Question: We are experiencing issues when executing an SSIS package from a SQL Server job. However, when we execute the package locally, it is successful. The package connects to an external SSAS cube using MDX. I have attached the error message below. The connection manager is OLE DB Provider for Analysis Services 11.0. We can successfully ping the external site where the cube is located from the server
with the job.

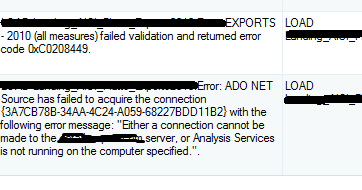
Answer: Unfortunately, at this point, it appears that the issue is related to the windows server core install. I found this link which outlines the issues related to core - <URL>. We can get the job to execute from a Windows Server with a full version install, but not on the core install.